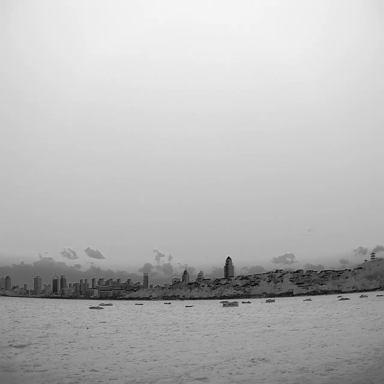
There are 11 bulk_carriers in the infrared image.